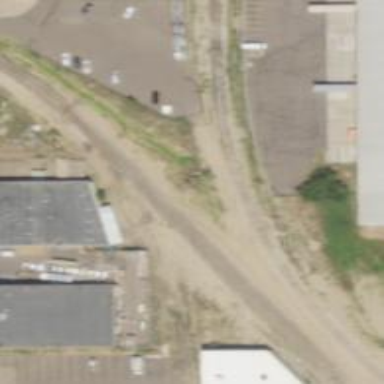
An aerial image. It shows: Rail spur service.